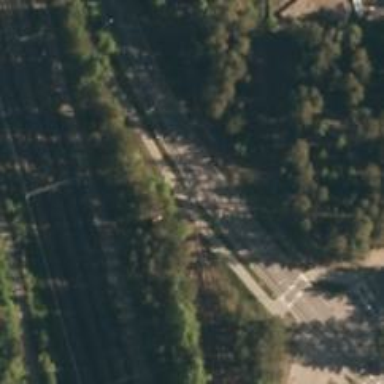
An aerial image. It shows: Abandoned railway spur.